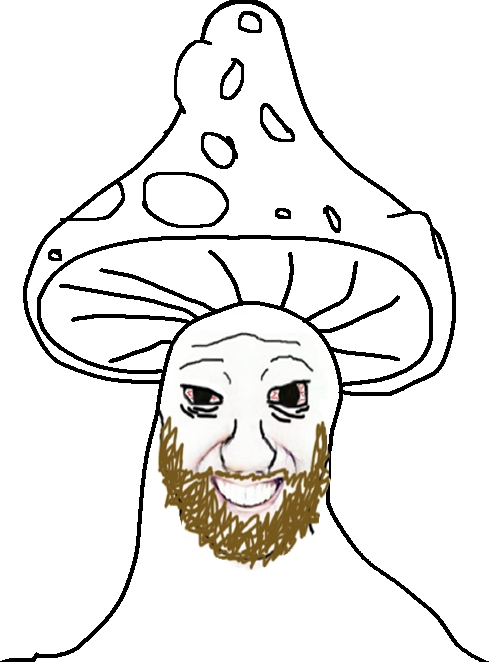
Label: 5_Shroomjak